Question: I have a few data items that are displayed in card view of bootstrap table plugin as seen below:

At the bottom of this card, I want to add a custom fb share button that uses information displayed in the card and posts that on Facebook.
So far, I have added the Facebook Javascript SDK at the top of my HTML document and the following code after my closing body tag within a new script tag:
'''
$('.btnShare').click(function(){
elem = $(this);
postToFeed(elem.data('title'), elem.data('desc'), elem.prop('href'), elem.data('image'));
return false;
});
'''
Since the Bootstrap table plugin utilises AJAX to fetch database contents, I am thinking of adding a button field in my database that hold the following record:
'''
<a href="myurl"data-title="XYZ" data-desc="Some description for this article" class="btnShare">Share</a>
'''
However, even though the share link is displayed, it doesn't open the familiar Facebook share popup, how do I make that open with my custom content?
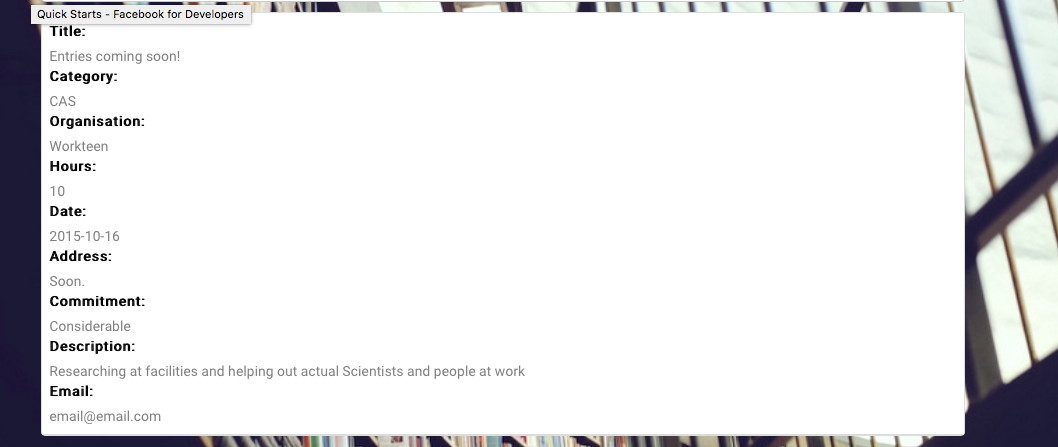
Answer: Since your updating the content of your table dynamically, you need to have delegated event handler, which can be achieved using jQuery's '.on()'.
'''
$('<selector of static parent element>').on('click','.btnShare',function(){
elem = $(this);
postToFeed(elem.data('title'), elem.data('desc'), elem.prop('href'), elem.data('image'));
return false;
});
'''
The target selector has to be the selector of the element which will contain the table content being added dynamically later.
<URL>